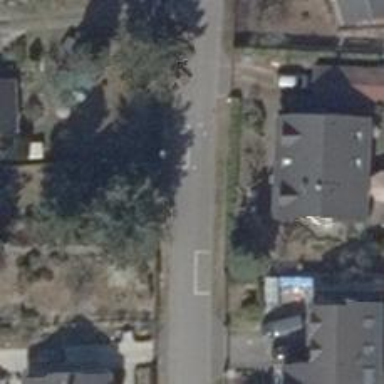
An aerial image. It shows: Driveway leading to service road.